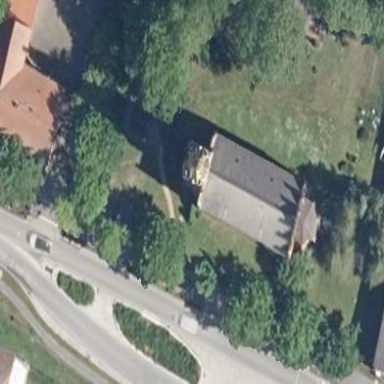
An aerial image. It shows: Church which is place of worship.